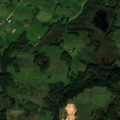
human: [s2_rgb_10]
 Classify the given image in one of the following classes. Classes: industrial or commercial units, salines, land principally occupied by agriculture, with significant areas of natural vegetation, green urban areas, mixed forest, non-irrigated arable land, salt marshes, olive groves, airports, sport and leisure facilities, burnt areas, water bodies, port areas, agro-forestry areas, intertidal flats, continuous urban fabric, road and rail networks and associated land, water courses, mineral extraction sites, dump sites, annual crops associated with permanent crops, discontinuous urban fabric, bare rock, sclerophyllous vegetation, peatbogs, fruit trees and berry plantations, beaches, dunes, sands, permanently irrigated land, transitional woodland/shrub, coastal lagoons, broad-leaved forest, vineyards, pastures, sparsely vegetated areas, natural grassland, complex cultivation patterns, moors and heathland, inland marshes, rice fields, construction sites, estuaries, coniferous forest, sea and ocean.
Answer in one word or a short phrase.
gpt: discontinuous urban fabric, industrial or commercial units, pastures, land principally occupied by agriculture, with significant areas of natural vegetation, mixed forest, transitional woodland/shrub